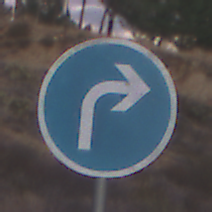
Verkehrszeichen: VorgeschriebeneFahrtrichtungRechts
Umgebung: Outdoor, Suburban
Tageszeit: SunriseSunset
Wetter: PartlyCloudy
Licht: Natural
Jahreszeit: NotSpecified
Kontrast: LowContrast